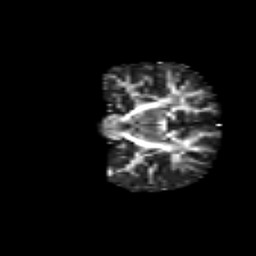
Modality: FA
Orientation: coronal
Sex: male
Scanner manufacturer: siemens
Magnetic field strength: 3 T
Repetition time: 5 s
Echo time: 0.0694 s